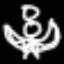
Label: angel